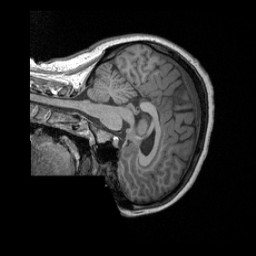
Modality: T1w
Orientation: sagittal
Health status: healthy
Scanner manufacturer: siemens
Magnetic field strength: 3 T
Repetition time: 2.3 s
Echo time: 0.00285 s